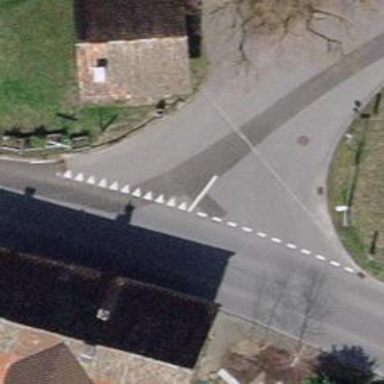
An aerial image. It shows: Road with "give way" sign.